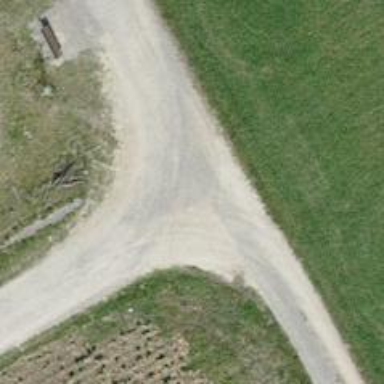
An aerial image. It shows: Compacted track with grade2 level.